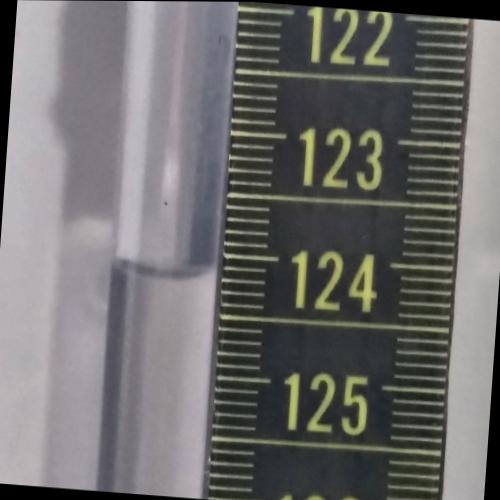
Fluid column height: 142.2 cm